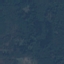
Land use / land cover class: Forest